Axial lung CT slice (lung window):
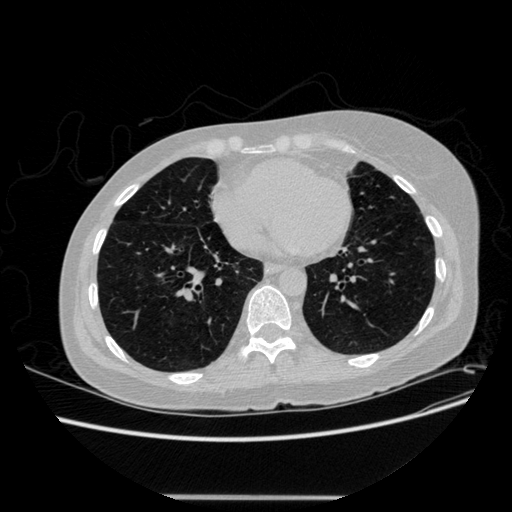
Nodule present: no